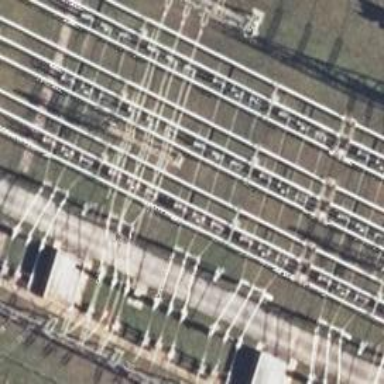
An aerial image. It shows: Outdoor switch with three cables.